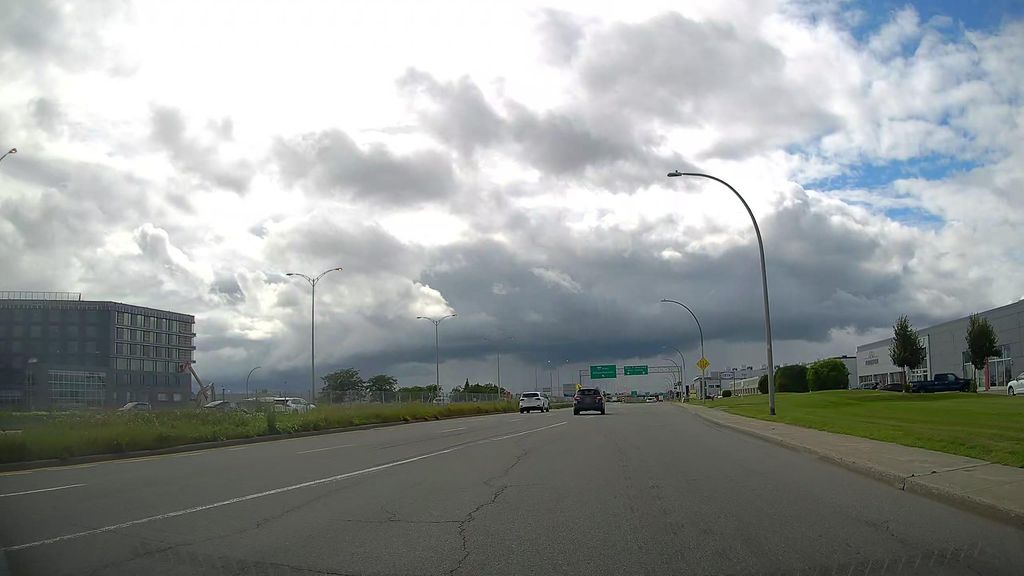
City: montreal